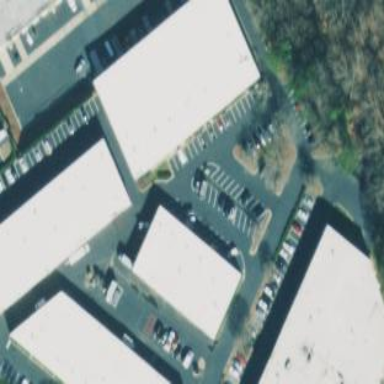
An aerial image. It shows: Building.